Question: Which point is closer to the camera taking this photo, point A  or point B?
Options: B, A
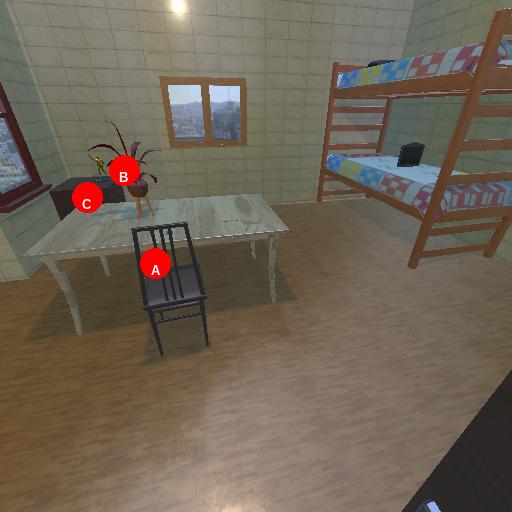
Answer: B